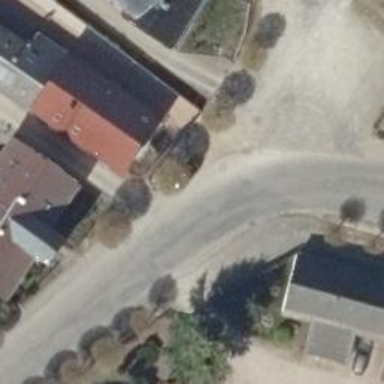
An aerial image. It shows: Residential road with pebblestone surface.